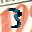
Label: 3